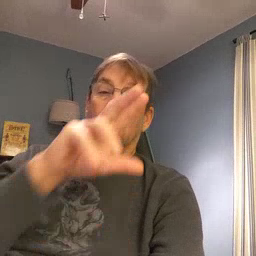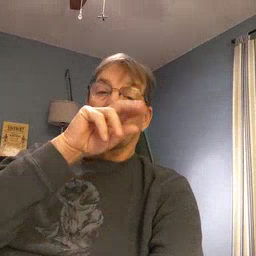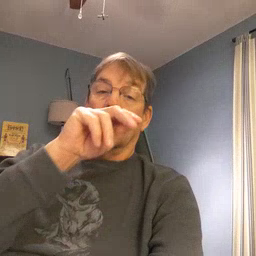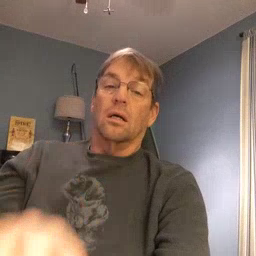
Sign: duck